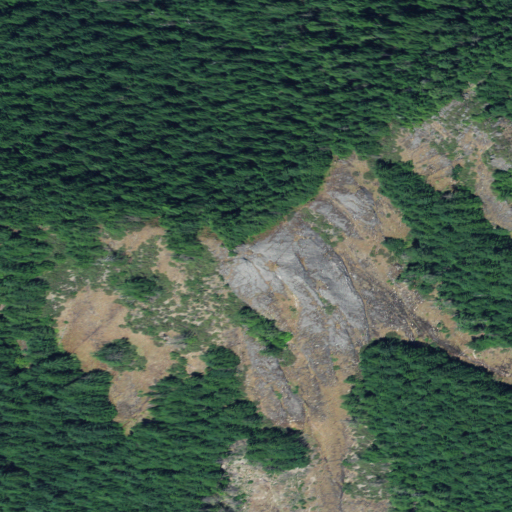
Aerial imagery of mountain in Oregon named Mount Nebo containing grassland and shrub